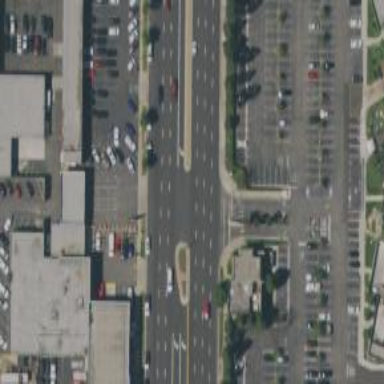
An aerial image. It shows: Asphalt road with primary link designation.